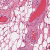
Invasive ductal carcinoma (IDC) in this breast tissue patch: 0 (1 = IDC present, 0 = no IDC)